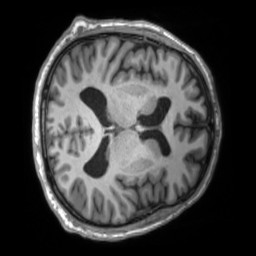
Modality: T1w
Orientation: axial
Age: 43
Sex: male
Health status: ill
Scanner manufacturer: siemens
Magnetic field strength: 3 T
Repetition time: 2.2 s
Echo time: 0.00157 s